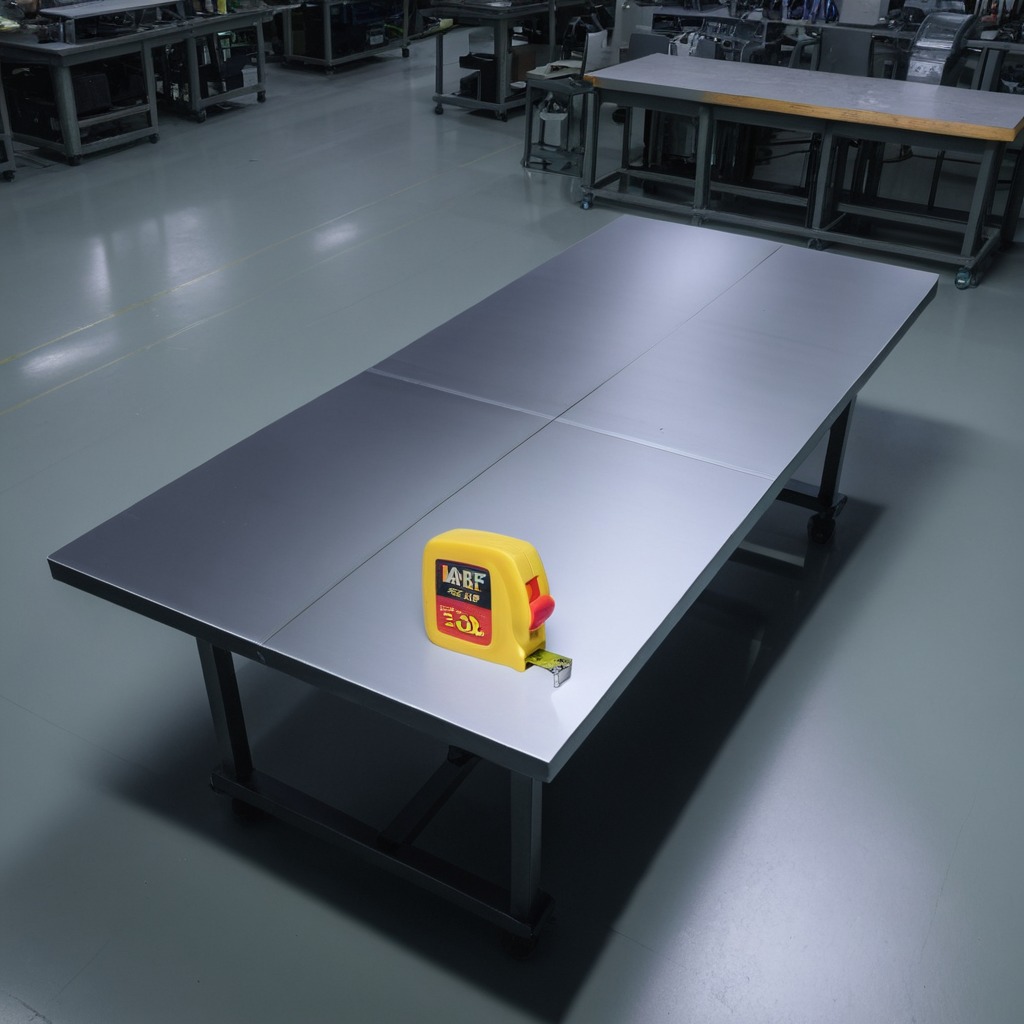
A measuring tape is lying on a clean empty table in a basement in the evening soft directional lighting on the tabletop realistic grain studio-quality clarity centered framing